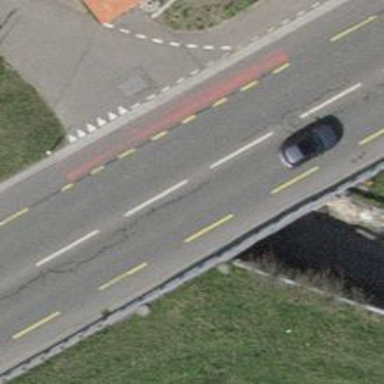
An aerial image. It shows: Primary highway with asphalt surface and designated cycle lane.